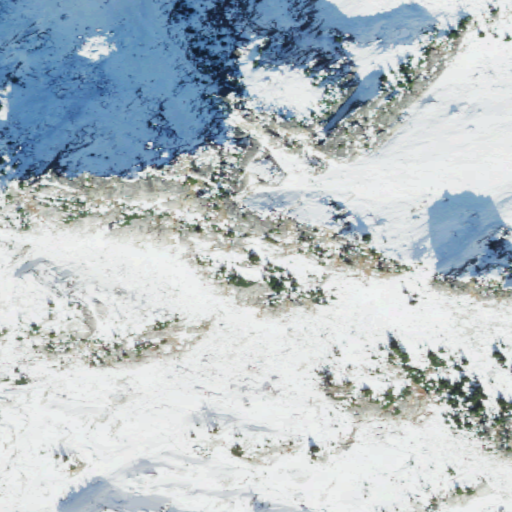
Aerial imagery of mountain in Washington named Bulls Tooth containing barren land, grassland, shrub, and snow